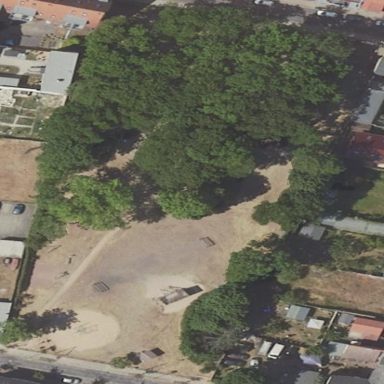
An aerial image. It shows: Unpaved playground with playground theme on leisure land.